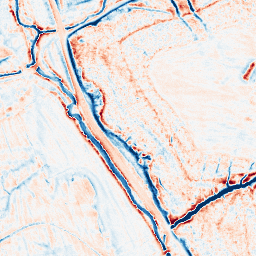
Category: edge_preserving
Decomposition family: anisotropic_diffusion
Decomposition parameters: iterations: 20
kappa: 50
gamma: 0.2
Upsampling method: quartic
Upsampling parameters: scale: 4
Upsampling scale: 4